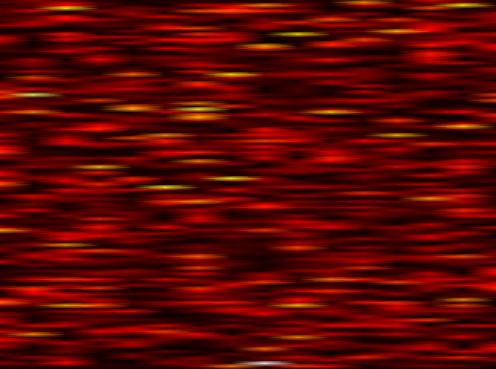
Label: WOLA